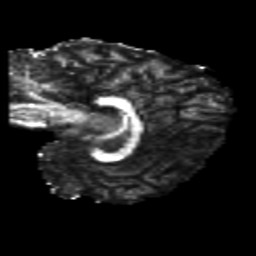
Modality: FA
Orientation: sagittal
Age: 24
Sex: female
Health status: healthy
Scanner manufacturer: siemens
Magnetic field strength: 3 T
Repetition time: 10.8 s
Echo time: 0.082 s